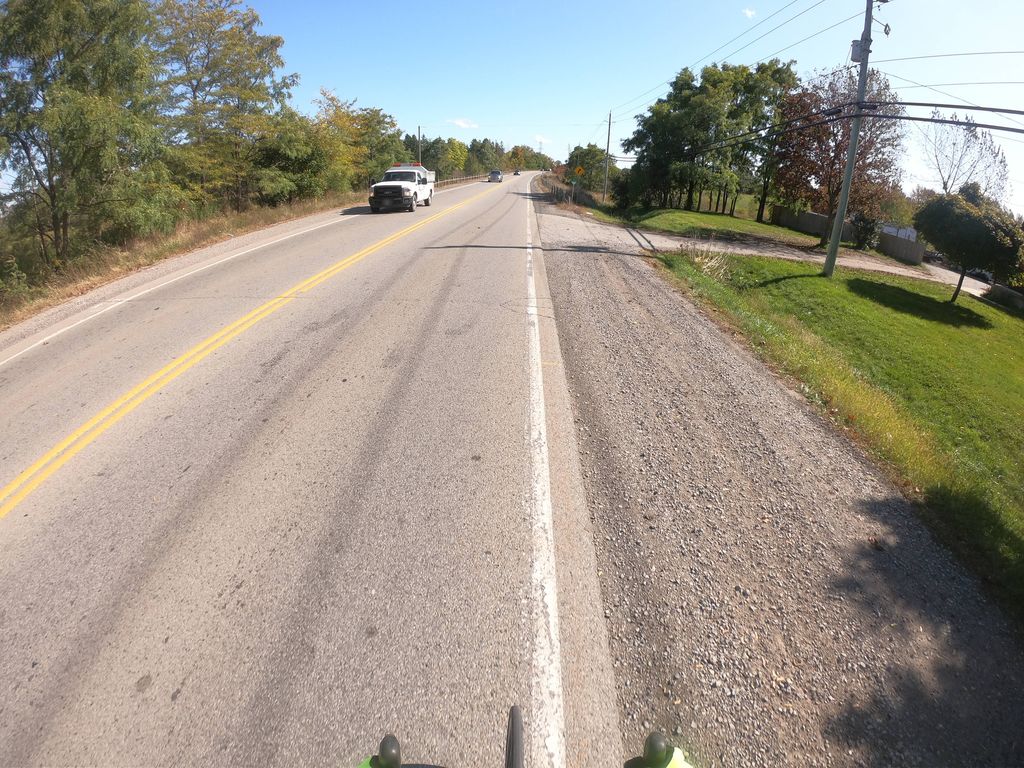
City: kitchener-waterloo